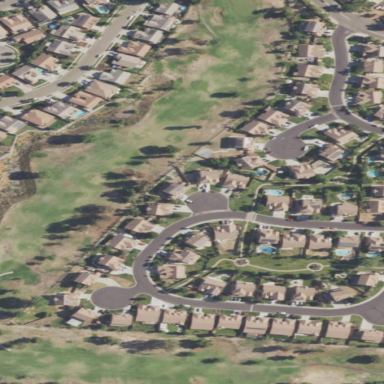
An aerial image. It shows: Area with grass used as rough in golf course.